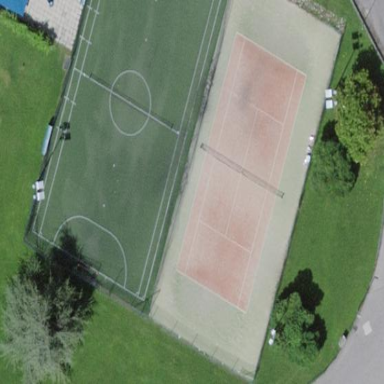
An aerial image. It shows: Tennis court on the leisure land pitch.